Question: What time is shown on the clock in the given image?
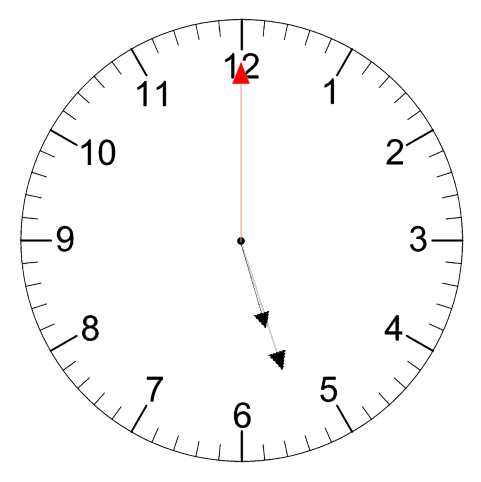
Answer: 05:27:00